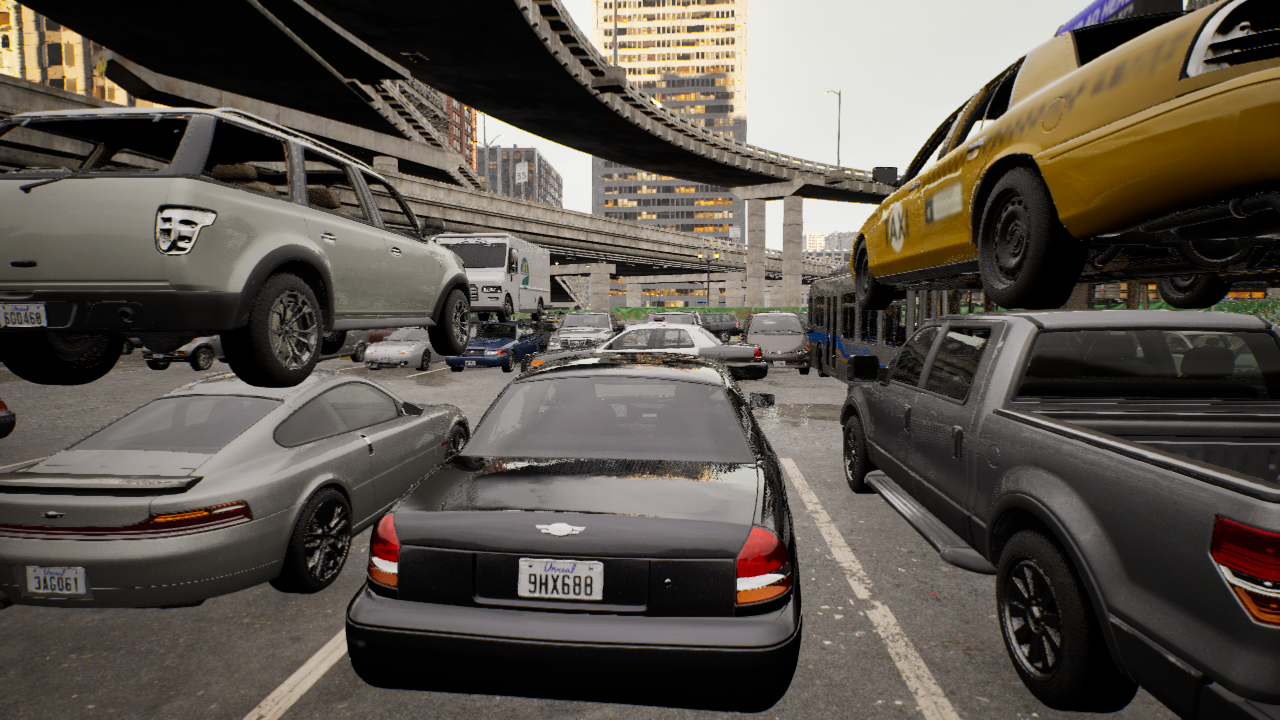
Venue: arterial
Lighting: golden hour
Vehicle rig: sedan